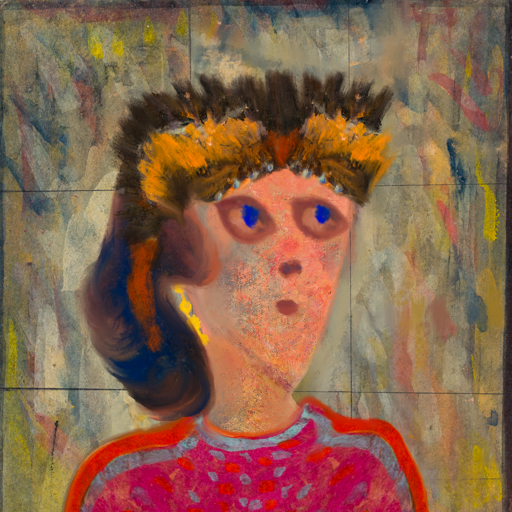
Background: GypsyMother, Head And Neck Side: Irani, Face Side: Mother_And_Son_Mother, Bust: Sisters, Hair Side: Mother_And_Son_Son, Head Accessory: Gypsy_Queen, Second Necklace: Blank, Necklace: Blank, Baby: Blank